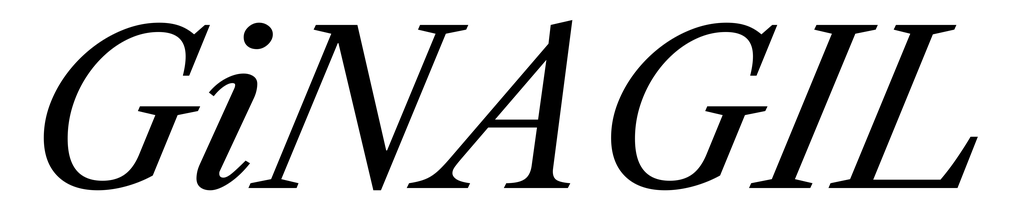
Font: LibreCaslonText-Italic_Italic